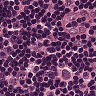
Metastatic tissue present: no